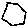
Label: hexagon